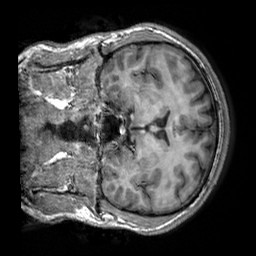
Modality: T1w
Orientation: coronal
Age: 24
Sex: male
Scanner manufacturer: siemens
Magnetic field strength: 3 T
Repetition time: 2.3 s
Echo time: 0.00303 s